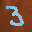
Label: 3